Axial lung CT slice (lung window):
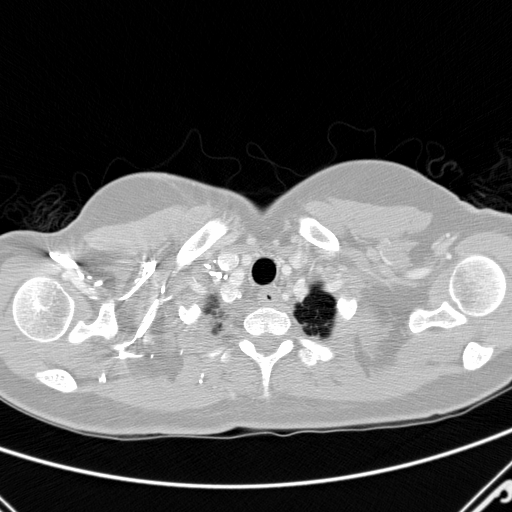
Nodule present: no